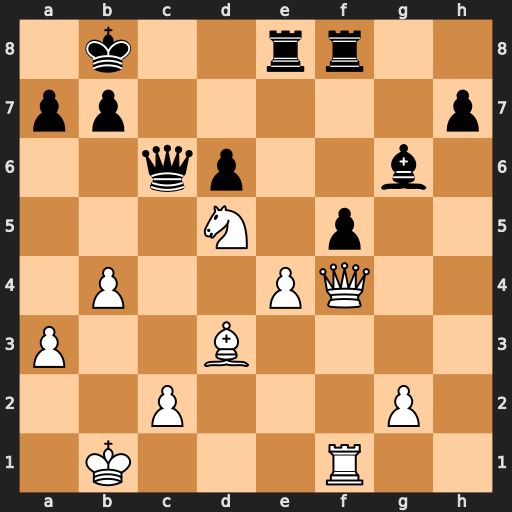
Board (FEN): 1k2rr2/pp5p/2qp2b1/3N1p2/1P2PQ2/P2B4/2P3P1/1K3R2
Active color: w
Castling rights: -
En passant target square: -
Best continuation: Bb5 Rxe4 Qxe4 Qxb5 Qe7 Qxd5 Qxf8+